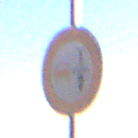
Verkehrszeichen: VerbotUeberholenEinspurigeFahrzeuge
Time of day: MorningAfternoon
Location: Outdoor (Nature)
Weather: Clear
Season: NotSpecified
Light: Natural